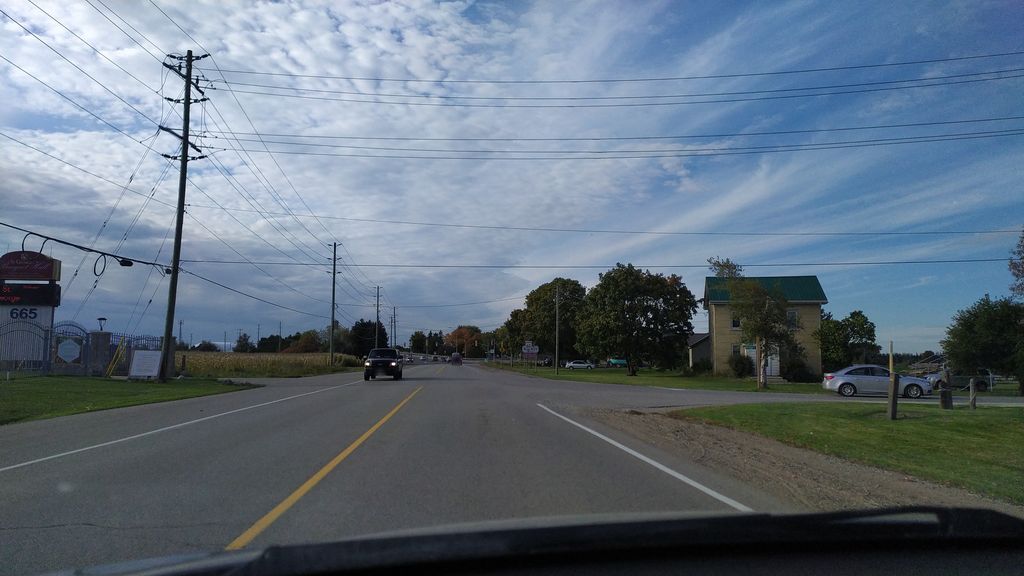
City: kitchener-waterloo